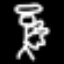
Label: angel